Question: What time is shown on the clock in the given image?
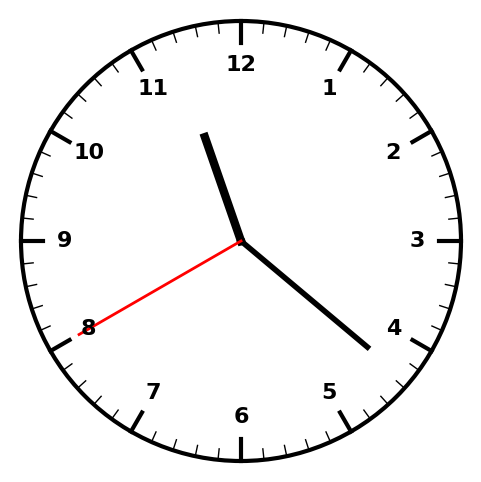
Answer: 11:21:40